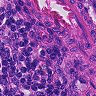
Metastatic tissue present: no